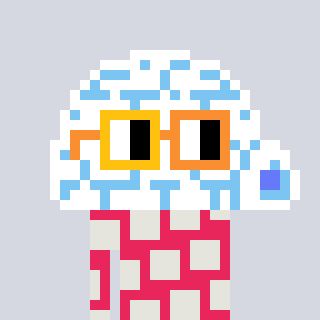
a pixel art character with square yellow and orange glasses, a igloo-shaped head and a redpinkish-colored body on a cool background